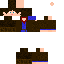
A male human skin with medium skin, wearing brown long hair dressed in a blue hoodie and brown pants, featuring a closed mouth.